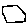
Label: hexagon